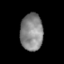
Tissue: skin
Cell type: Epithelial cells
Senescence score: 0.7646
Nuclear area (px): 820
Mean DAPI intensity: 135.004